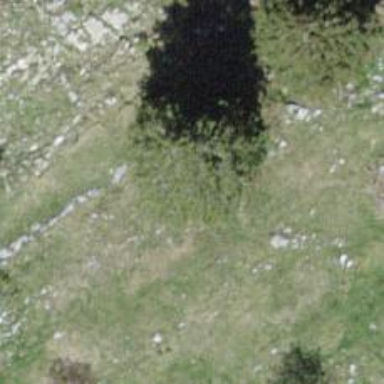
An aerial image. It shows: Needle-leaved tree in natural setting.